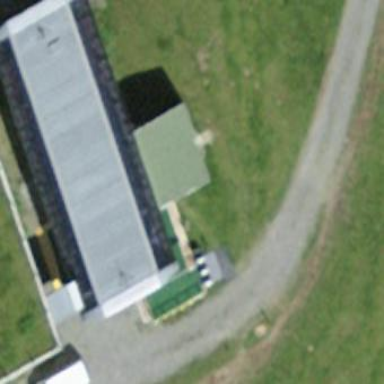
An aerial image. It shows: View of roof of building.